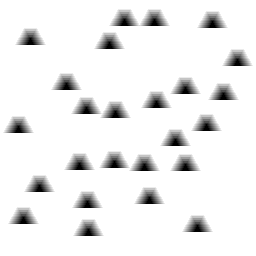
Squares: 0
Triangles: 25
Stars: 0
Total shapes: 25